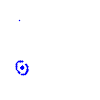
Particle: proton